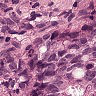
Metastatic tissue present: yes